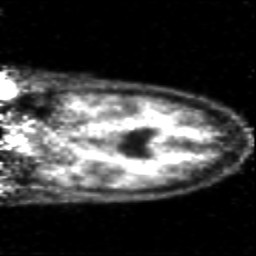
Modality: PET
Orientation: coronal
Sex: male
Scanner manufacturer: siemens